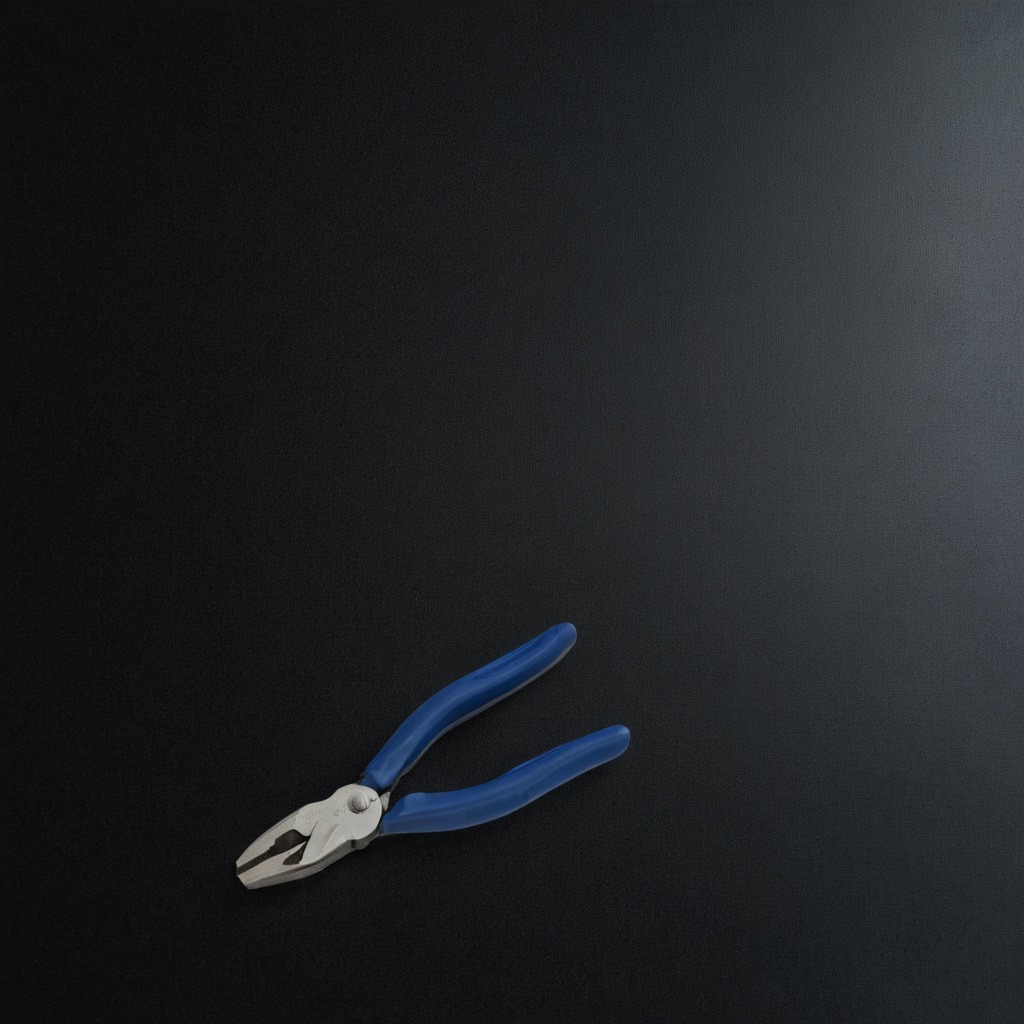
A plier lying on a clean granite tabletop covered with a black rubber mat inside a workshop at night dim ambient light soft shadows worn but beneath the mat